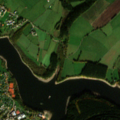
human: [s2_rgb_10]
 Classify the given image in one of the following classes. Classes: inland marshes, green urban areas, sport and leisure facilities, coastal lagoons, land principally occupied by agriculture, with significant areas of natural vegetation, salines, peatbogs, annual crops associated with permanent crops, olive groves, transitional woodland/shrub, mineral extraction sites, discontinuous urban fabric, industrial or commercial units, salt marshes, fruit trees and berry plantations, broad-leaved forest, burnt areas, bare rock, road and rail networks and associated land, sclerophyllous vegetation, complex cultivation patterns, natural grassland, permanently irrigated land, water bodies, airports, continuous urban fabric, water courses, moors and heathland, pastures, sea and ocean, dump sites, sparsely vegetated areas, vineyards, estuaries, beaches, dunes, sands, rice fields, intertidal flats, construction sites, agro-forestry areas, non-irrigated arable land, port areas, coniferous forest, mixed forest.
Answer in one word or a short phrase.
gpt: discontinuous urban fabric, sport and leisure facilities, pastures, land principally occupied by agriculture, with significant areas of natural vegetation, coniferous forest, water bodies